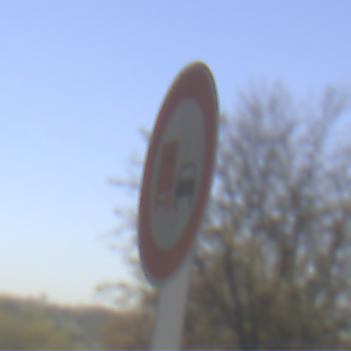
Verkehrszeichen: UeberholverbotKraftfahrzeuge
Umgebung: Outdoor, Nature
Tageszeit: Midday
Wetter: Clear
Licht: Natural
Jahreszeit: NotSpecified
Kontrast: HighContrast